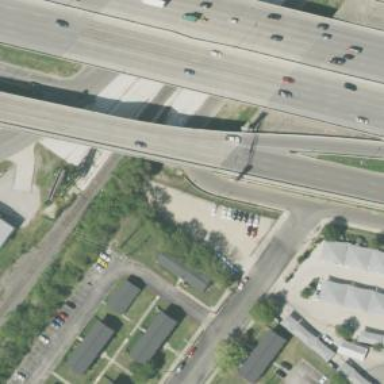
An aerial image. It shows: Secondary road with frontage road and bridge.